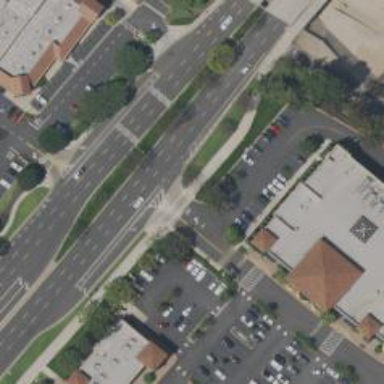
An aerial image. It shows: Primary link road with asphalt surface.